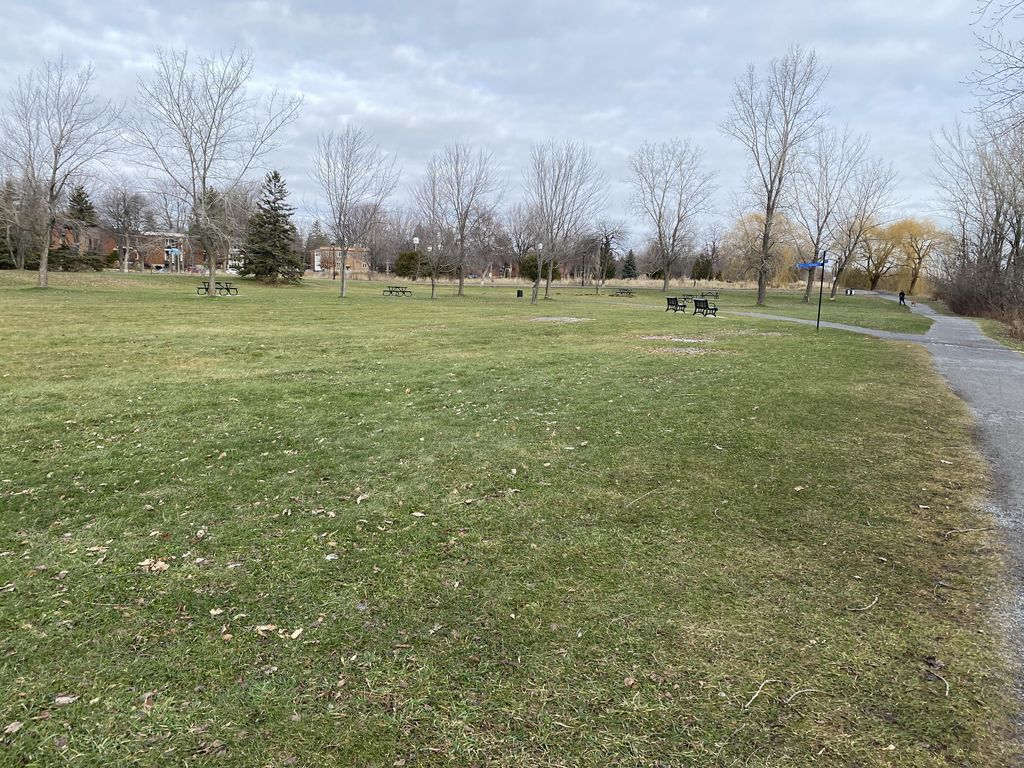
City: montreal